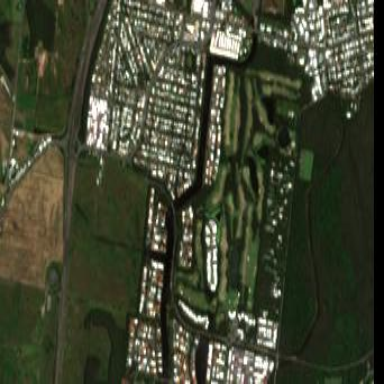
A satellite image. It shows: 18-hole golf course.